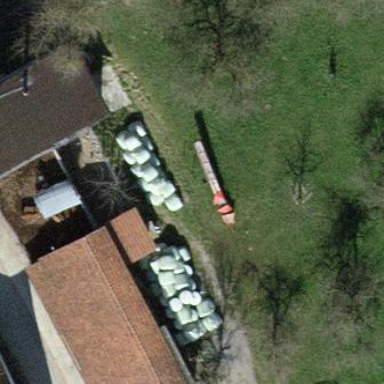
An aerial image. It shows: Shed building.